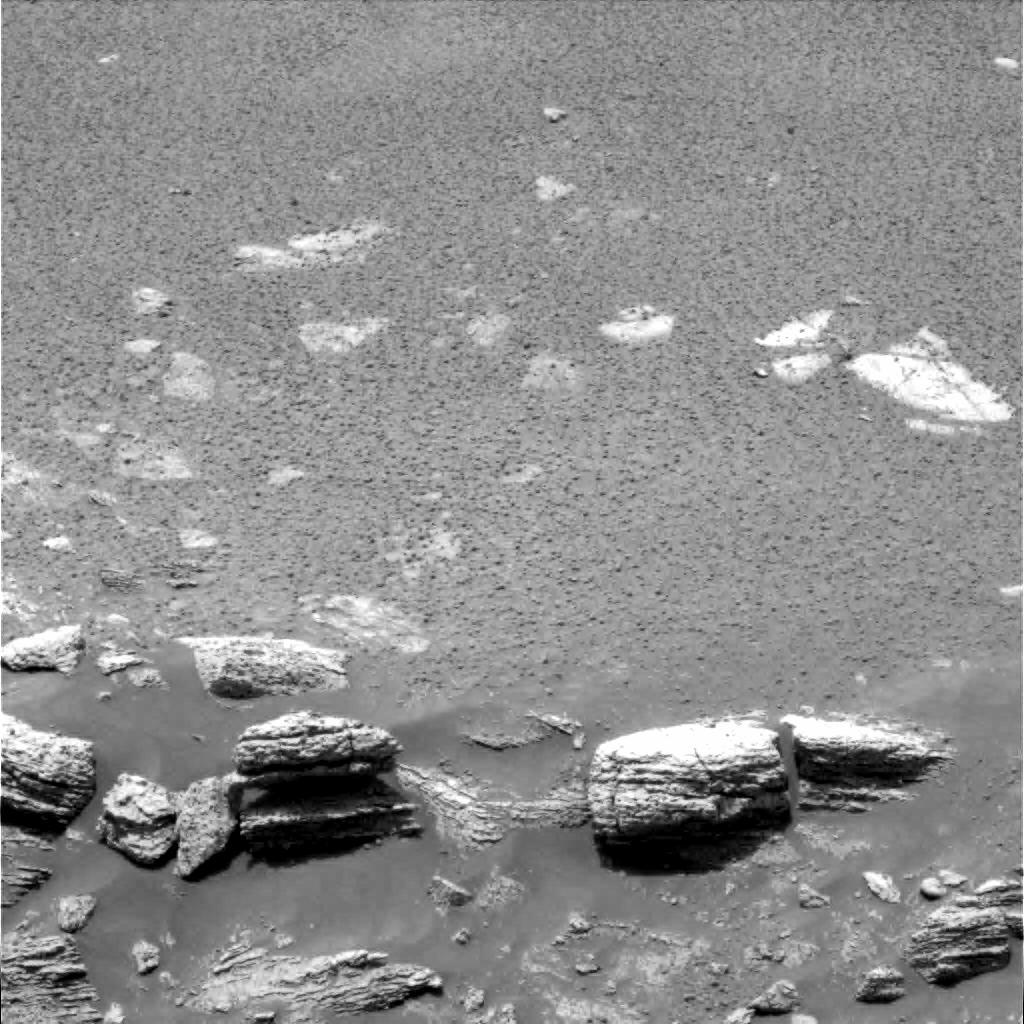
Terrain classes present: Bedrock, Gravel / Sand / Soil, Rock, Shadow